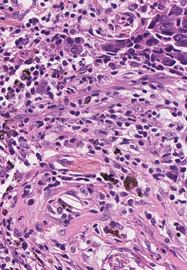
Tumor epithelial tissue: yes
Tumor-associated stroma tissue: yes
Normal tissue: no